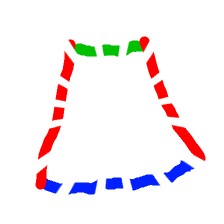
Shape: trapezoid